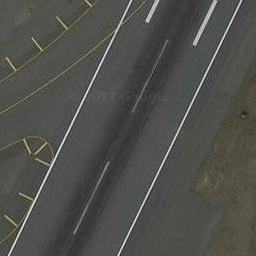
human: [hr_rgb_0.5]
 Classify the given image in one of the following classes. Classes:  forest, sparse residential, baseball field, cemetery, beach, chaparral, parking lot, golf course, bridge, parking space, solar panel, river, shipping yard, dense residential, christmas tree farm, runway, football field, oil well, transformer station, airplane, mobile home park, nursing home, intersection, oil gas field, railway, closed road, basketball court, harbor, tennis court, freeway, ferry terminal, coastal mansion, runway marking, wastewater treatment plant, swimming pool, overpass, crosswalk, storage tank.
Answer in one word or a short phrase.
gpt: runway